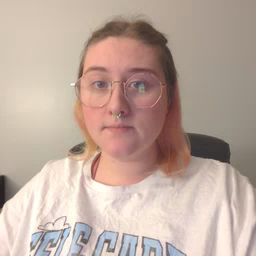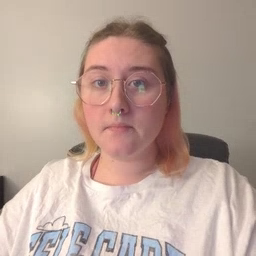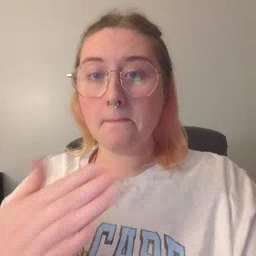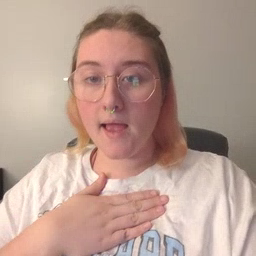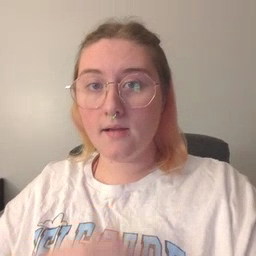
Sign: minemy